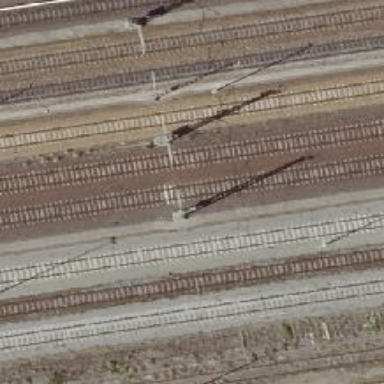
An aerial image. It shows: Milestone along the railway with catenary mast.